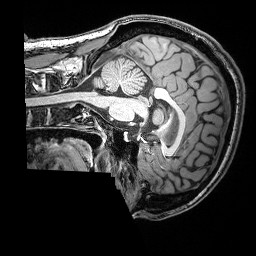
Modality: T1w
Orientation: sagittal
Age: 22
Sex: male
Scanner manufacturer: siemens
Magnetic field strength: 3 T
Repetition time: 2.53 s
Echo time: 0.00388 s